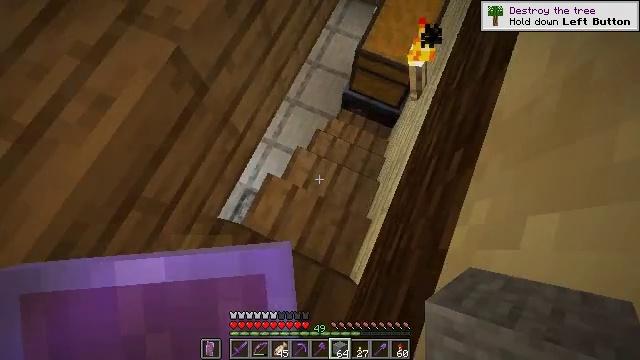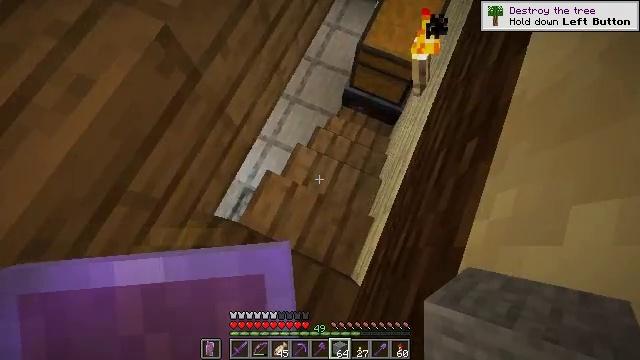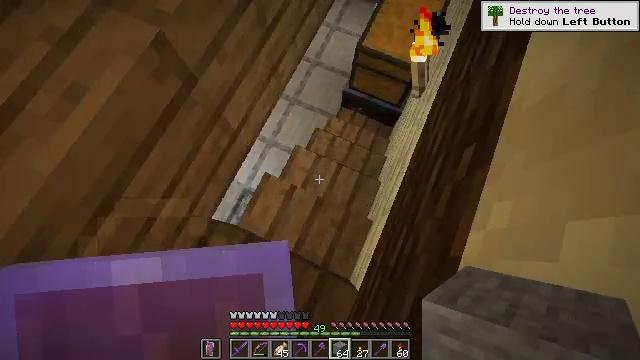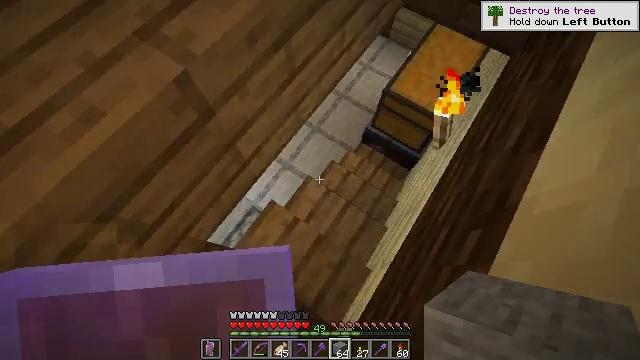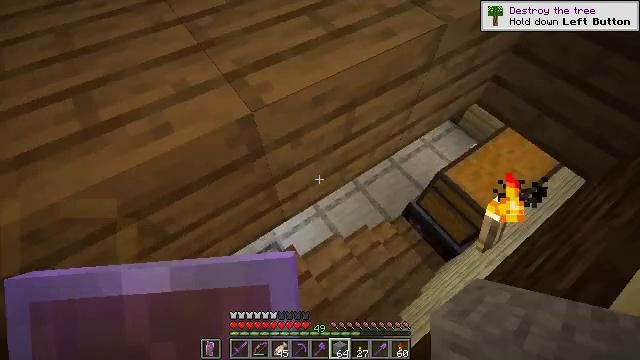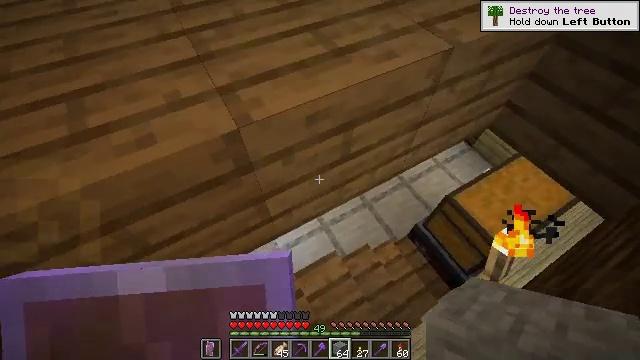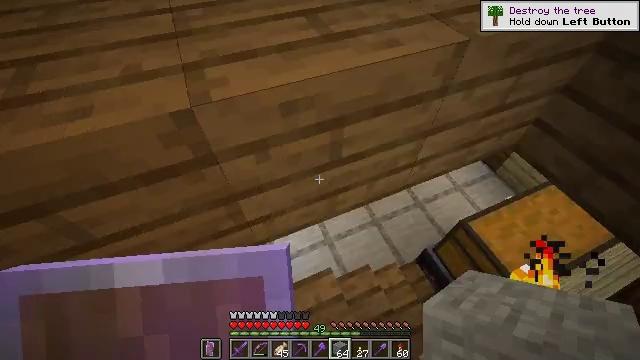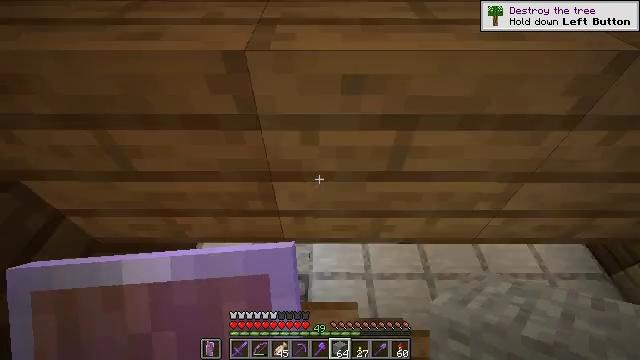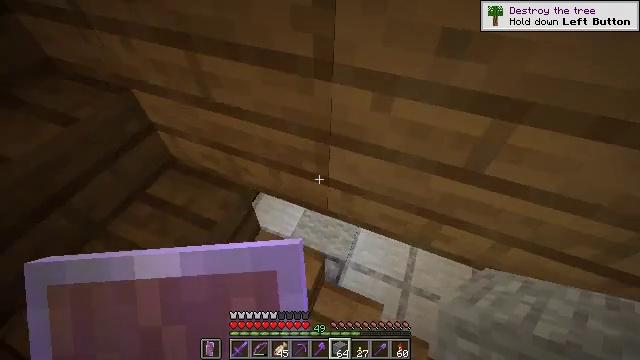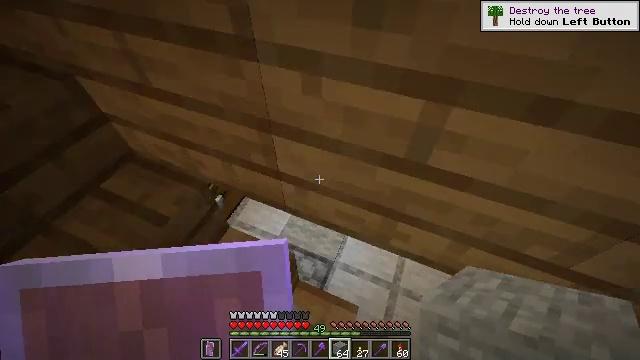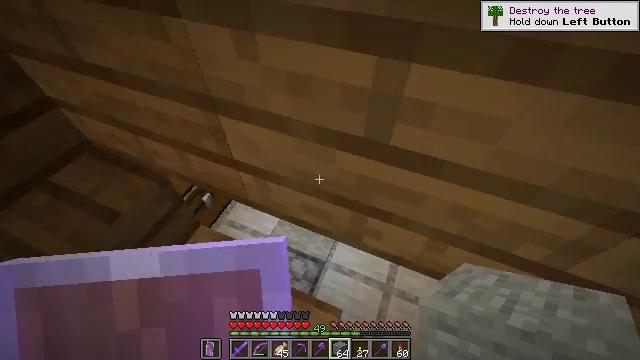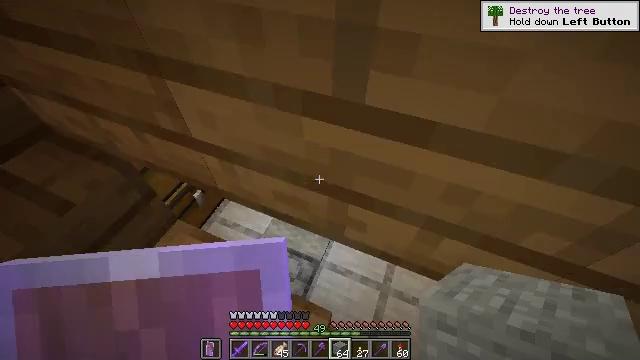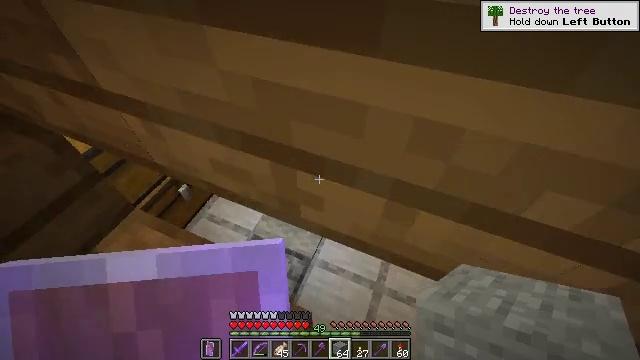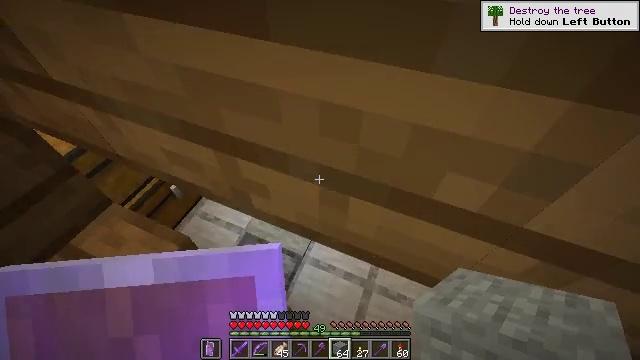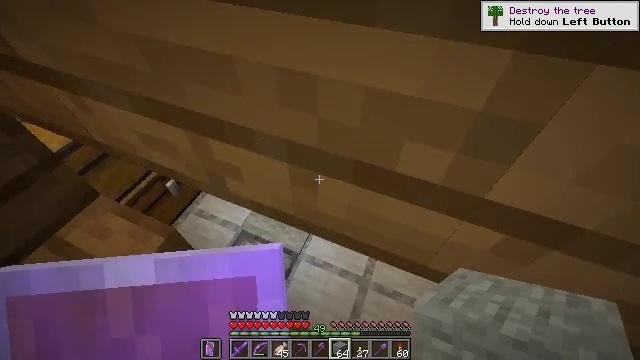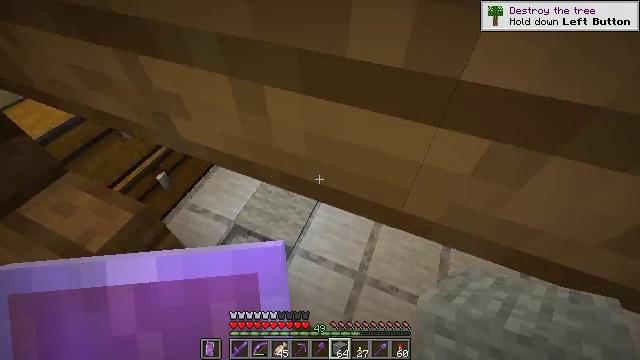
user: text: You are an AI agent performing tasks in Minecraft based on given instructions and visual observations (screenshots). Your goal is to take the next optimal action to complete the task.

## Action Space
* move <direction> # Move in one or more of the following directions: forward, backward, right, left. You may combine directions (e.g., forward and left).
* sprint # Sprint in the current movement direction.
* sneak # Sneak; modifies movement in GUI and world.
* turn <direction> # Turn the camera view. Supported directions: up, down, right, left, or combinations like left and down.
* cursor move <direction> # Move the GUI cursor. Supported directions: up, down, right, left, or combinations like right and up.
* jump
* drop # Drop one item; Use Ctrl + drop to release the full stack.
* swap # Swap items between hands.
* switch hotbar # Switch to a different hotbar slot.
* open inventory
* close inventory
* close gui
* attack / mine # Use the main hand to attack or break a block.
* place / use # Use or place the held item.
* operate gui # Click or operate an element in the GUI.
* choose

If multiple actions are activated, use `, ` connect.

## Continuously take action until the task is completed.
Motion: motion action
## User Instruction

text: Use stone to craft a stone button.
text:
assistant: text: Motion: move right
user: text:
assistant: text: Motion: move right
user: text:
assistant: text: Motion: move right, turn left and up
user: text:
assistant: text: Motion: move right, turn left and up
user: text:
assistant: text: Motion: move right, turn left and up
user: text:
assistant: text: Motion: move forward and move right, turn left and up
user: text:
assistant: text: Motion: move forward and move right, turn left and up
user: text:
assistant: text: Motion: move forward and move right, turn left and down
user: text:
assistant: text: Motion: move forward and move right
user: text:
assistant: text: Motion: move forward and move right
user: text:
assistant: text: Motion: move forward and move right
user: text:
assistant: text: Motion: move forward and move right
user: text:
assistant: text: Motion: move forward and move right
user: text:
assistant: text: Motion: move forward and move right
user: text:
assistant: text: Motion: move forward and move right
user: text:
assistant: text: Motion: move forward and move right, turn left and up
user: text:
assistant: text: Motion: move forward and move right, turn left and up
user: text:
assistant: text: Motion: move forward and move right, turn left
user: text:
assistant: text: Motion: move right, turn left
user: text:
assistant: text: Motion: move right, turn left
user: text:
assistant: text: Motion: move right
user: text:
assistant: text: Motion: move right
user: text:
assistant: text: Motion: move right
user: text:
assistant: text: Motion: move right, turn left and up
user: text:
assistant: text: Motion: move right, turn left and up
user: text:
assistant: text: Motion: move right, turn left
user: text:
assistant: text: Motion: move right
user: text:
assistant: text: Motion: move right
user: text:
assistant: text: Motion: move right
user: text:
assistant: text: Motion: move right